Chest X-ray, AP view. Patient: 31 years old, sex F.
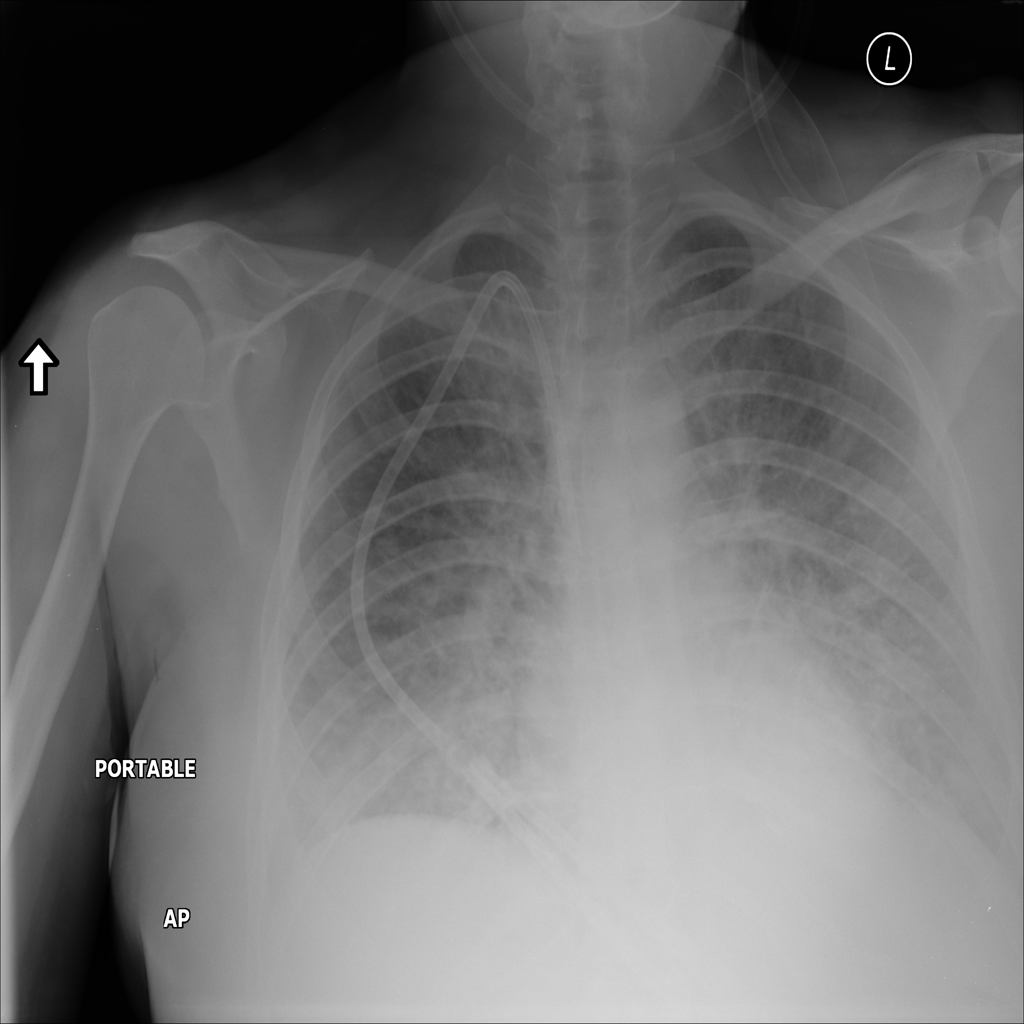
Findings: No Finding